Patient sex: M
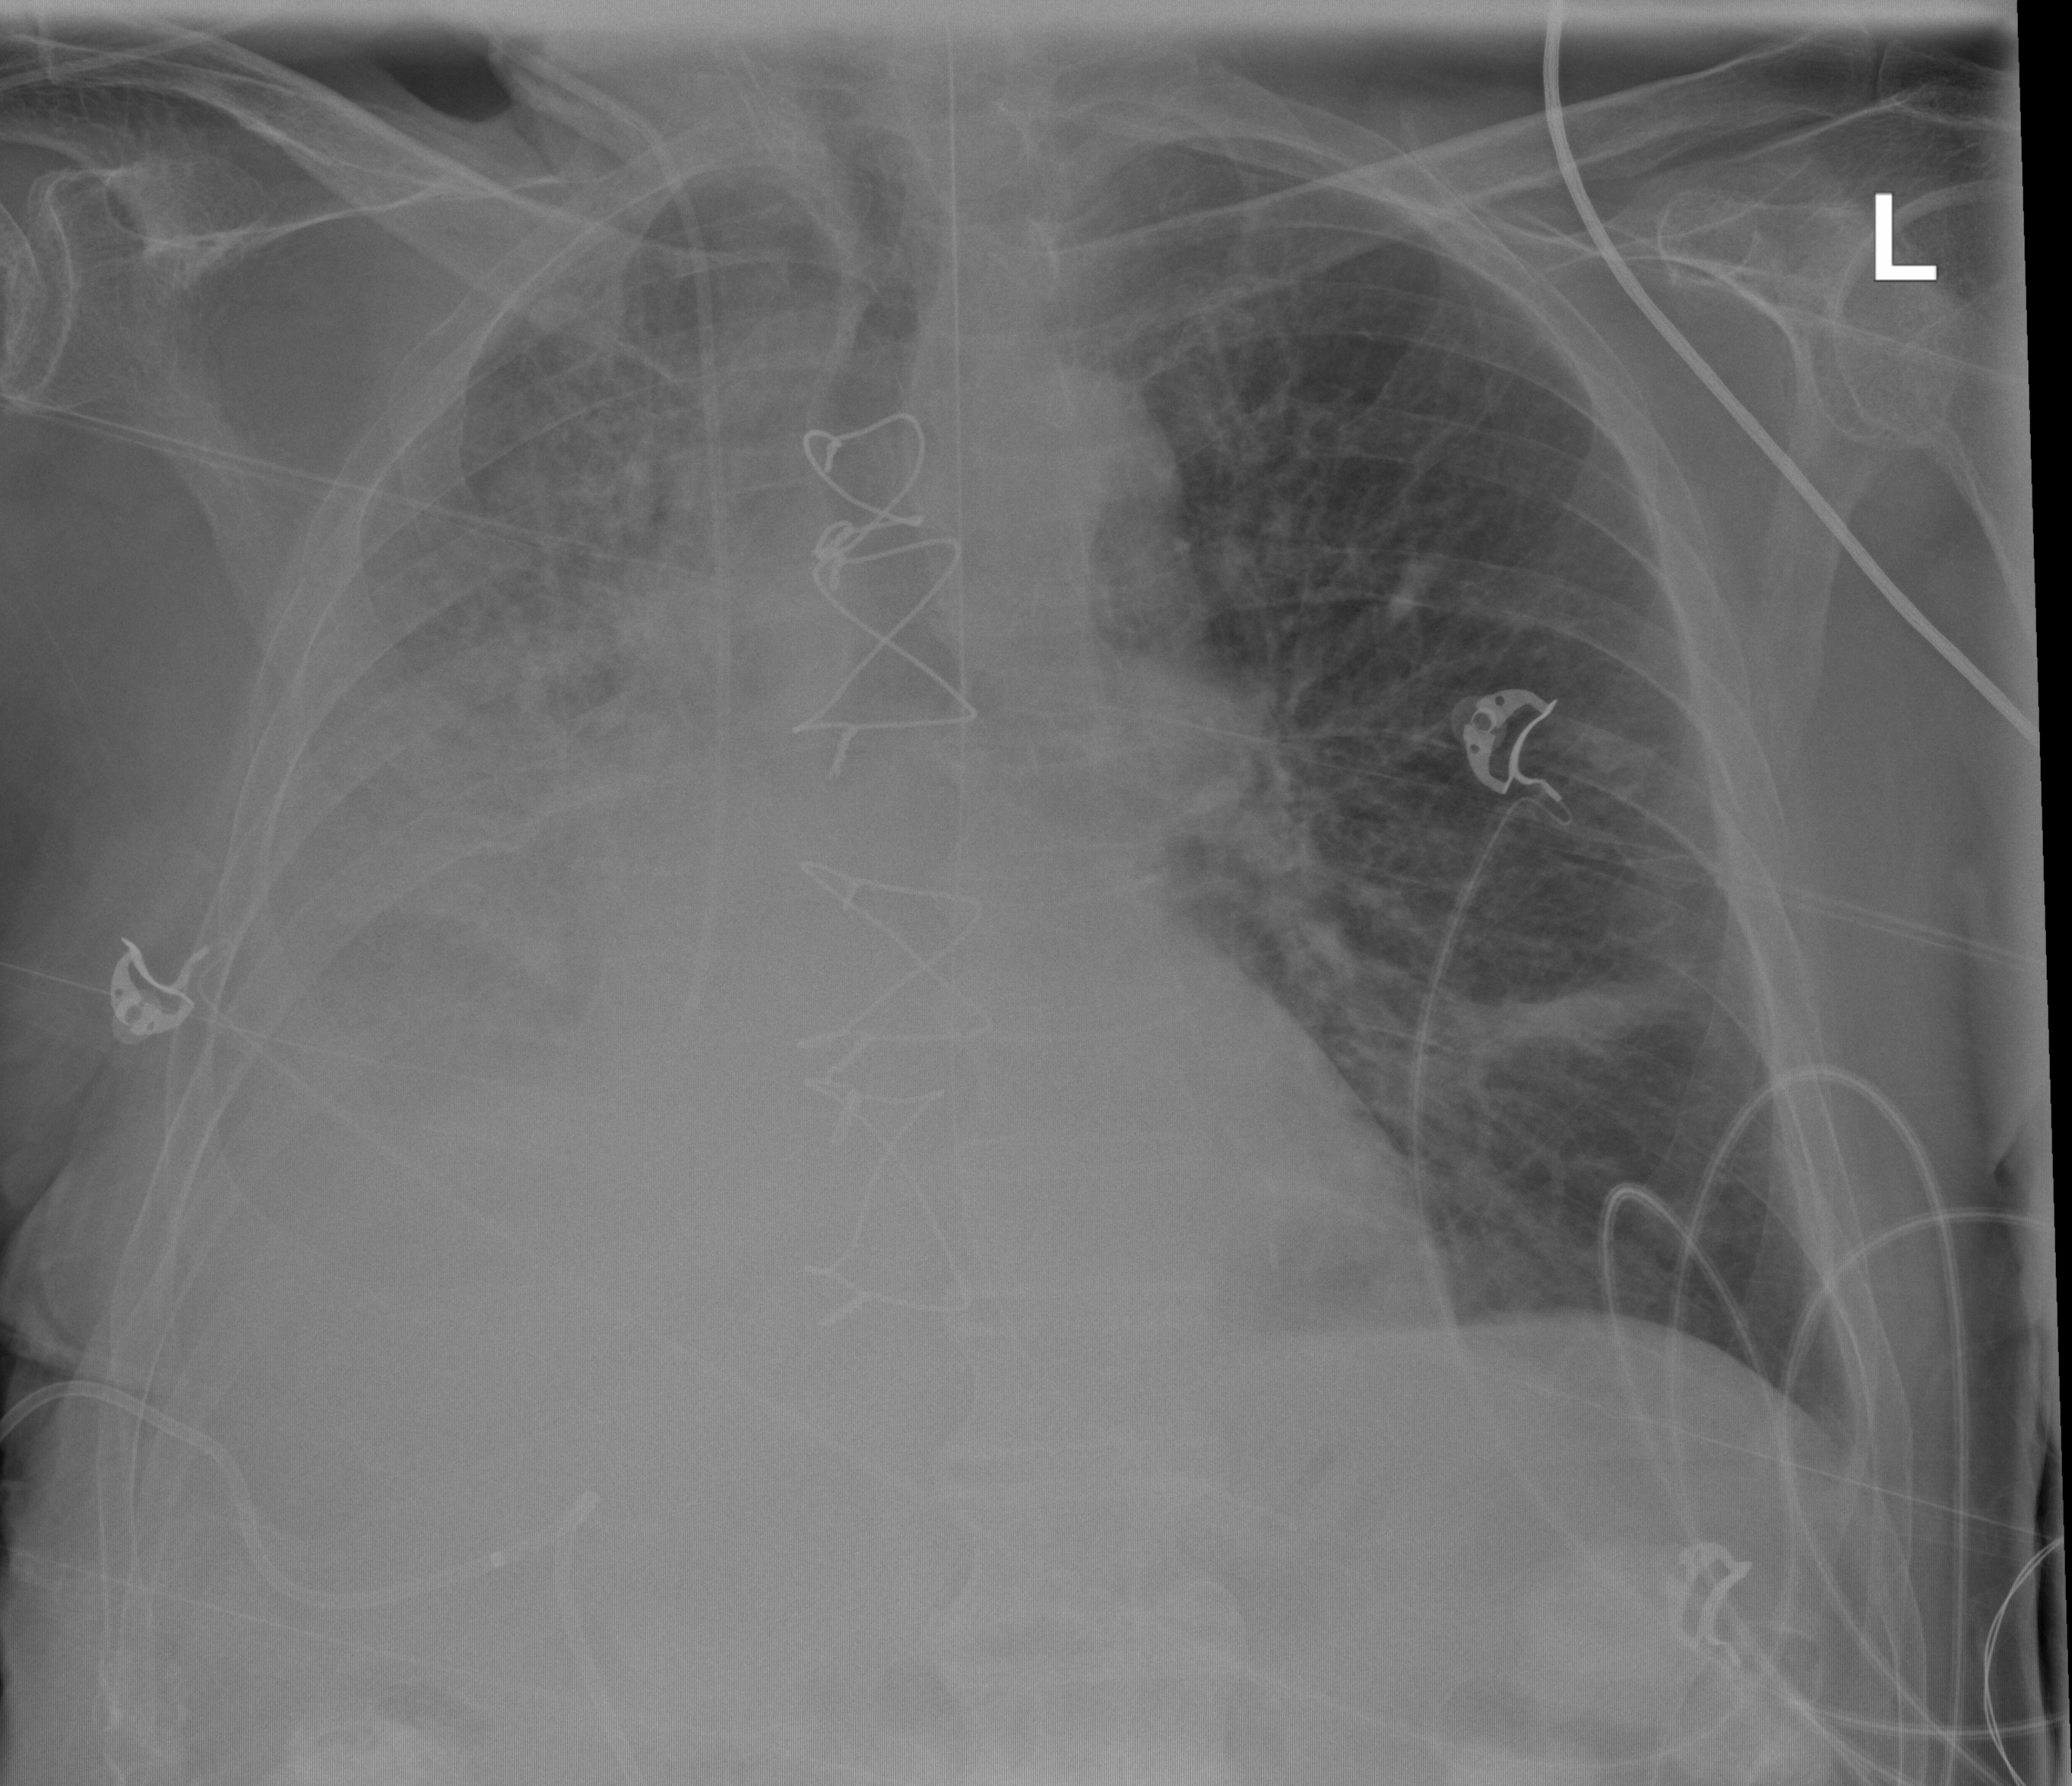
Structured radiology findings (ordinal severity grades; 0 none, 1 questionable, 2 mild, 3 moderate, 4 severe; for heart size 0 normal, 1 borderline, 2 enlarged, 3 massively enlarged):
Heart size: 0
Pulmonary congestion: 0
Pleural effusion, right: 3
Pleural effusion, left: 0
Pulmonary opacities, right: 3
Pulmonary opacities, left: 2
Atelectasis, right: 2
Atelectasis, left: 2